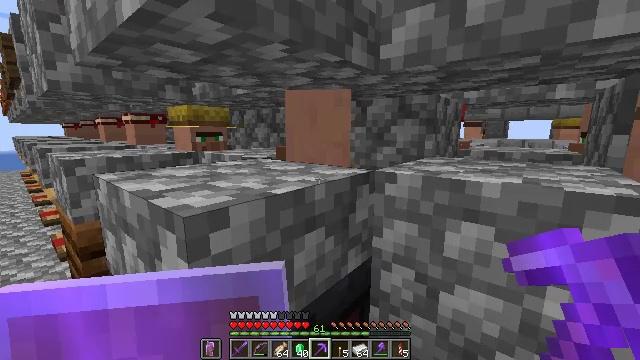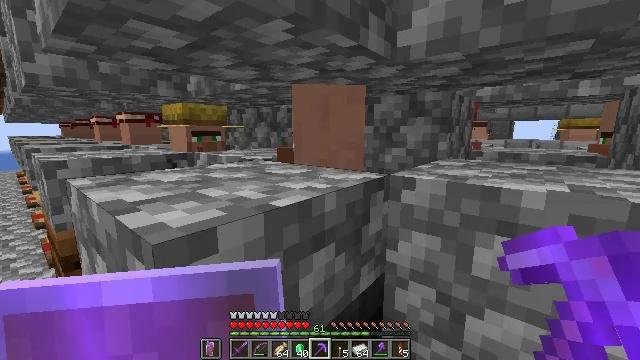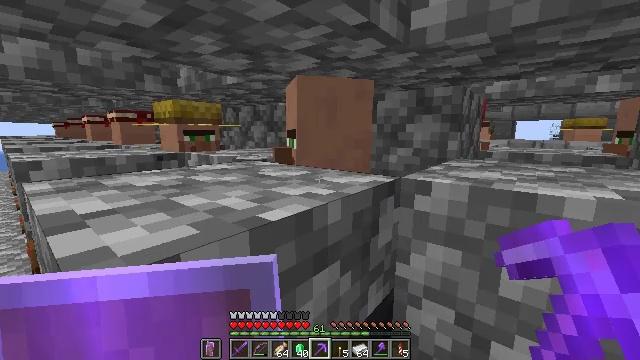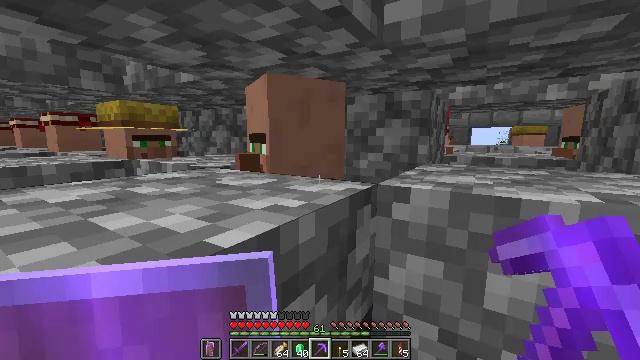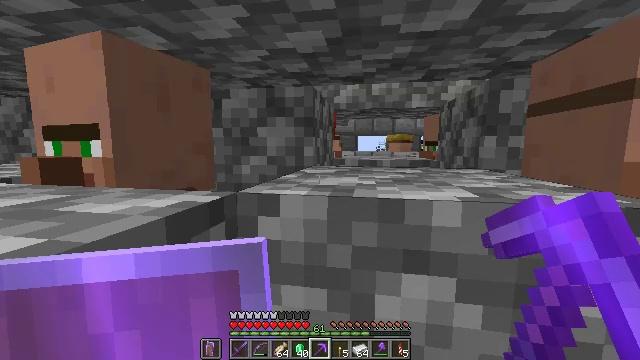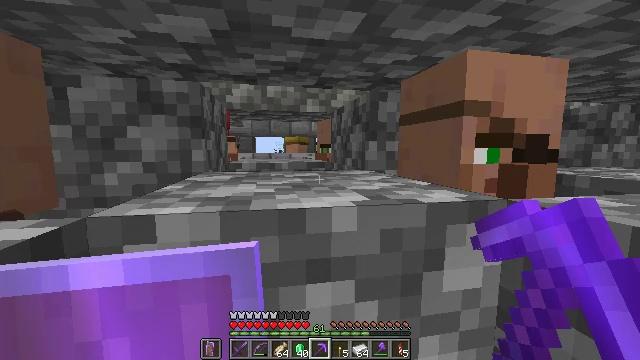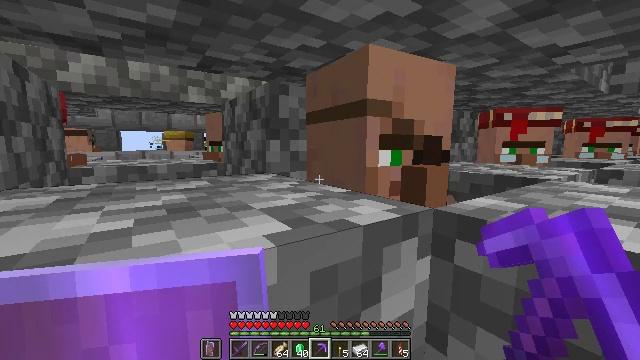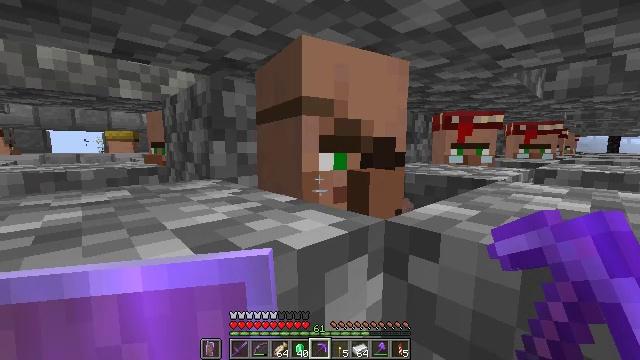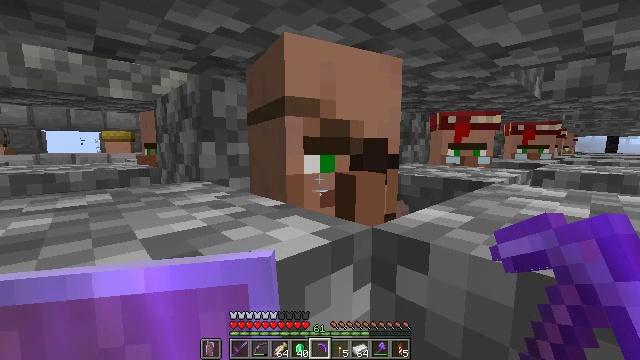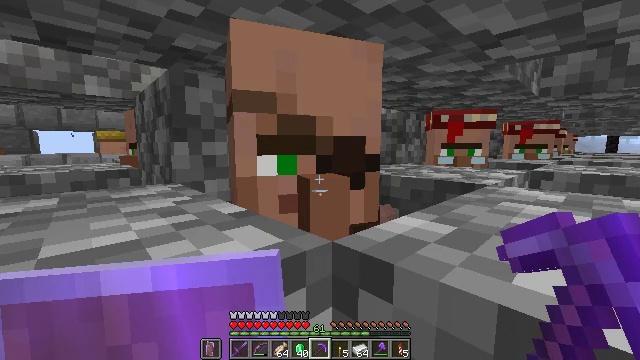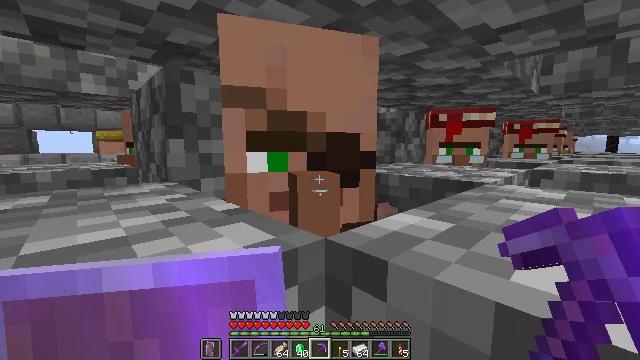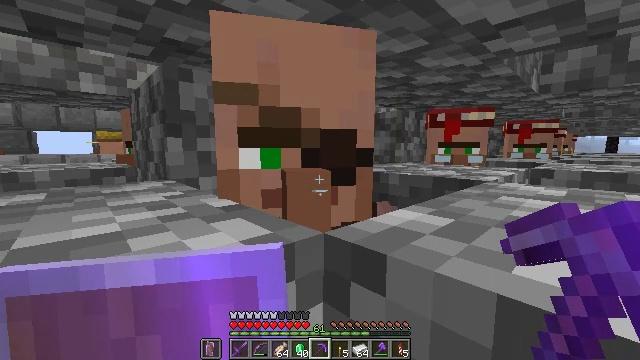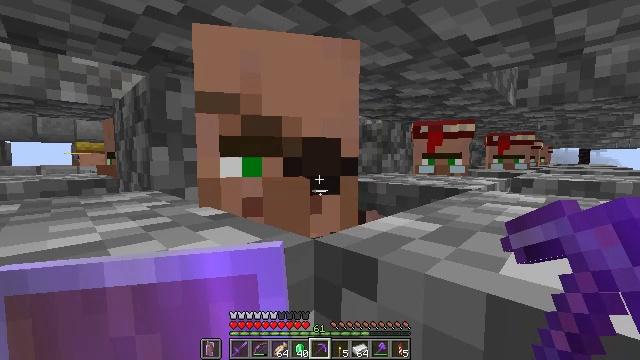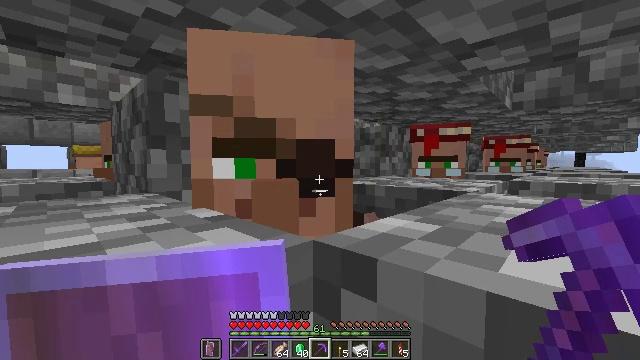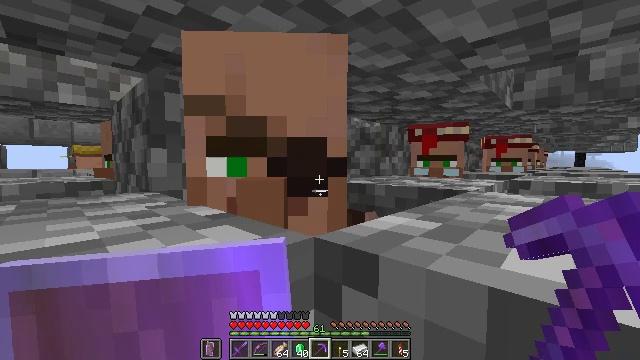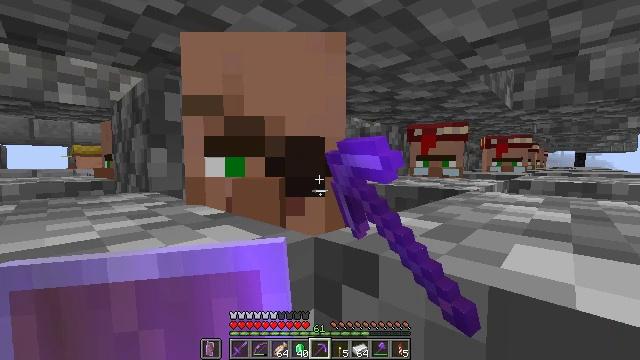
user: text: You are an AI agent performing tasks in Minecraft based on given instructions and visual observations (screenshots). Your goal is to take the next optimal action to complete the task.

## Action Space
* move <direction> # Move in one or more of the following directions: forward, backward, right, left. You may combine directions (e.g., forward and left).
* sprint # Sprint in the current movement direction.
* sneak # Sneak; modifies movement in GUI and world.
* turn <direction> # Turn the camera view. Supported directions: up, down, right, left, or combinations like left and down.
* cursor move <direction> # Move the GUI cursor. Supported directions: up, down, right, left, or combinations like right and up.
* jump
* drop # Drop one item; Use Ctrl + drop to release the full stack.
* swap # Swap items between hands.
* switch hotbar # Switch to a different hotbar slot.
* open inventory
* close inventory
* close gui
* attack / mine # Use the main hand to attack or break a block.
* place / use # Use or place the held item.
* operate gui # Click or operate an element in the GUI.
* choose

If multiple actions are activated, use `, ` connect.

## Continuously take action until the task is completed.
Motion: motion action
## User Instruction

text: Open the crafting table and craft a chainmail helmet.
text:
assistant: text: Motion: move forward
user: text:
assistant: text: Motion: move forward
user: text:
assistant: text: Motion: move forward, turn right and up
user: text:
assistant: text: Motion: move forward, turn right and up
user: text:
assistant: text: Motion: move forward, turn right
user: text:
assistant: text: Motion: move forward, turn right
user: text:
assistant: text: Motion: move forward, turn right
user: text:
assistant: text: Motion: move forward
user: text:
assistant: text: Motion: no_op
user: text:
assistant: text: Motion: no_op
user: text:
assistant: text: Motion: no_op
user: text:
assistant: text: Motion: turn right and up
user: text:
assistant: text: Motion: no_op
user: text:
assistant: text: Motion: use / place
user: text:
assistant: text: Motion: use / place
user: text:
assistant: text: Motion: turn left, use / place
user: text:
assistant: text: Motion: use / place
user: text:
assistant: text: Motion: no_op
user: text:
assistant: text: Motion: no_op
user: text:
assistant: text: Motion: no_op
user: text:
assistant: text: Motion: no_op
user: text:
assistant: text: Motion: no_op
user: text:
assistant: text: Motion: no_op
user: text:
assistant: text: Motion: no_op
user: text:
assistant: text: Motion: no_op
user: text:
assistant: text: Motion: no_op
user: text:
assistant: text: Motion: no_op
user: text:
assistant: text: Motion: no_op
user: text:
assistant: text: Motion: no_op
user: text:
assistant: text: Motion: no_op